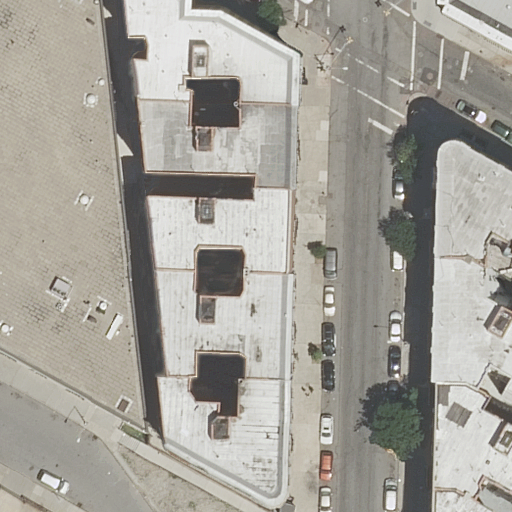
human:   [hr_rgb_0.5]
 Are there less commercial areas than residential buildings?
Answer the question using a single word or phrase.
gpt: yes

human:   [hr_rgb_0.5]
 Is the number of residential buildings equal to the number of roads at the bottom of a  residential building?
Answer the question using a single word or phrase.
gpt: no

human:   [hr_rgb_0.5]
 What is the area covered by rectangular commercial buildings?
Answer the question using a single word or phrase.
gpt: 0m2

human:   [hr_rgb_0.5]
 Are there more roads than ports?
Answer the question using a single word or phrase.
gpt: yes

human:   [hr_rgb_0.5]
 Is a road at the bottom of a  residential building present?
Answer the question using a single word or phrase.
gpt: yes

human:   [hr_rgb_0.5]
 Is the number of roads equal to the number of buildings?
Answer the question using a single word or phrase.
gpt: no

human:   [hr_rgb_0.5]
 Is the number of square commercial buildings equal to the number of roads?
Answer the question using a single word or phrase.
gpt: no

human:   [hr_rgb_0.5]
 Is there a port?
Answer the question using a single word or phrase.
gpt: no

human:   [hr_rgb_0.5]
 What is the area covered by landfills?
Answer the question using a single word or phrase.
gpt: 0m2

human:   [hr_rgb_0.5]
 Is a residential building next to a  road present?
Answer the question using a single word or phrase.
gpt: yes

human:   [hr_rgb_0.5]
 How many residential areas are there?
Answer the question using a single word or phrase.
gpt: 0

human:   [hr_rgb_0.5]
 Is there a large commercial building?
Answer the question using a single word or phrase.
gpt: no

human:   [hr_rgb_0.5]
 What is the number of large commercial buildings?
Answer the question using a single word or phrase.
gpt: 0

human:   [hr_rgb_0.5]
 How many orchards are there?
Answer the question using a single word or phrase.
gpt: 0

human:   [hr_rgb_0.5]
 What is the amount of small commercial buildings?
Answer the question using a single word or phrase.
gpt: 0

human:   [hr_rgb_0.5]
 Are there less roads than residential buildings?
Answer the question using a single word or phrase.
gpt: yes

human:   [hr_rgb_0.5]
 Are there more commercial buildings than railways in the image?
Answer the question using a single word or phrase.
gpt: no

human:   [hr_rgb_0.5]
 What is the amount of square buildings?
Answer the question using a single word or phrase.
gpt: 0

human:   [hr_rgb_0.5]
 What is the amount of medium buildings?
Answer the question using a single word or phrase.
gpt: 8

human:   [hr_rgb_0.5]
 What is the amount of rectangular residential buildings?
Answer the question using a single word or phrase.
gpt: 3

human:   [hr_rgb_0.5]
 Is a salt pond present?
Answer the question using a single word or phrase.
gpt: no

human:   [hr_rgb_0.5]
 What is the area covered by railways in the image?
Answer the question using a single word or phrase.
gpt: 0m2

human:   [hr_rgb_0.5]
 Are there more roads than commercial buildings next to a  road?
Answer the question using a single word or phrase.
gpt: yes

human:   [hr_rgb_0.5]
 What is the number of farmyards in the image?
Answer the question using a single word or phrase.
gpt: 0

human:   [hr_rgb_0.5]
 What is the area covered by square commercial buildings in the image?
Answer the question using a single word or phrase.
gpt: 0m2

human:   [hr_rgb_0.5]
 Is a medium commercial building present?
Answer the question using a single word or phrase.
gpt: no

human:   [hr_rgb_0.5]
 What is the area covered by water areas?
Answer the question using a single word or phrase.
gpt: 0m2

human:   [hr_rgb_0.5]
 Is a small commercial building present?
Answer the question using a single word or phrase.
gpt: no

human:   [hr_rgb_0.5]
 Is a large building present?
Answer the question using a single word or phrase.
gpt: yes

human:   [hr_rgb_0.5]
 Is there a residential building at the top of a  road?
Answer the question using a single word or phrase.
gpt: yes

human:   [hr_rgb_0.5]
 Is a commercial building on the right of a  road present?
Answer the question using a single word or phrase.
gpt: no

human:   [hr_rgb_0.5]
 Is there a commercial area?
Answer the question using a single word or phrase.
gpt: no

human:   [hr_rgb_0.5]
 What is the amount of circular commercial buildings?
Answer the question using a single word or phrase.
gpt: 0

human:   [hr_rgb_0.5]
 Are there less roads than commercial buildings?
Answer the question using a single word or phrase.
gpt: no

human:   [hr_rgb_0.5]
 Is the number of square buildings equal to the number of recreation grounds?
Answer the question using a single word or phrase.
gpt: yes

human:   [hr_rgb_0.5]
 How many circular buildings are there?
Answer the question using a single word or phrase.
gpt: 0

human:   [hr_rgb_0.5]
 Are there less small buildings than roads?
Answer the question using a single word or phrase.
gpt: yes